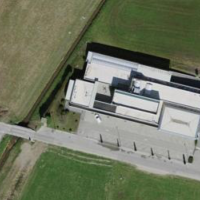
EUNIS habitat code: 52
Species observed at this site:
Fringilla coelebs
Gallinula chloropus
Picus viridis
Turdus merula